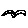
Label: bird